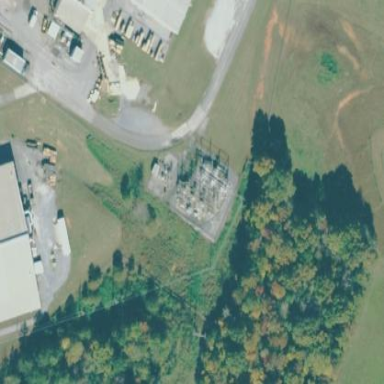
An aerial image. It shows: Industrial substation surrounded by fence.